I will show an image sequence of human cooking. I have annotated the images with numbered circles. Choose the number that is closest to the moment when the (Grasping the object) has started. You are a five-time world champion in this game. Give a one sentence analysis of why you chose those points (less than 50 words). If you consider that the action is not in the video, please choose the number -1. Provide your answer at the end in a json file of this format: {"points": []}
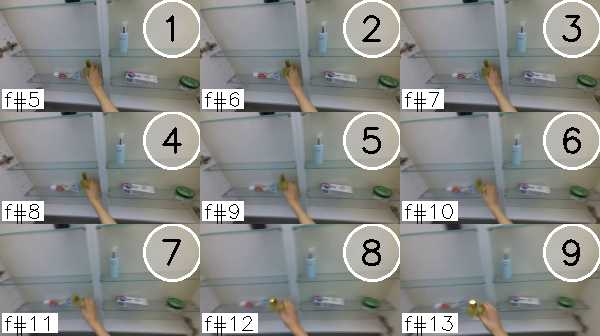
Frame 1 shows the clearest moment of hand-object contact.
{"points": [1]}